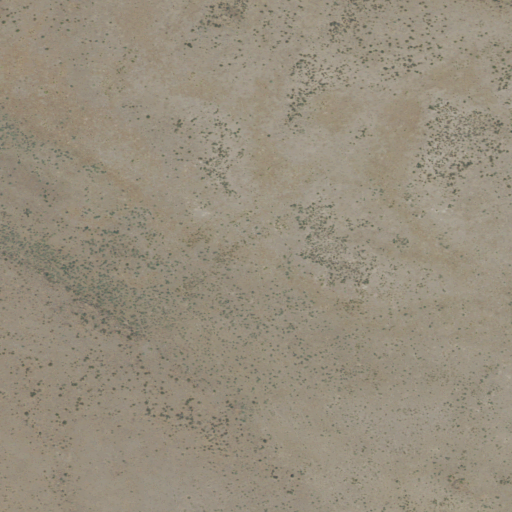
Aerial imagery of depression(s) in Oregon named Fields Basin containing grassland and shrub